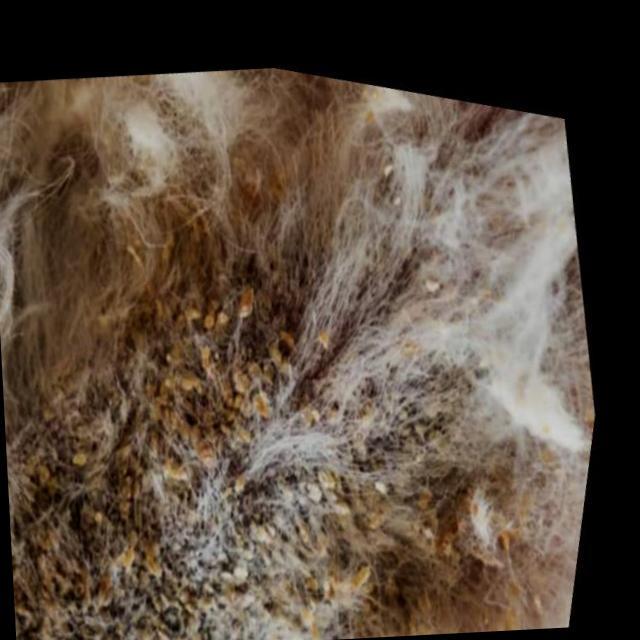
Canine fungal skin infection — characterized by alopecia, scaling, crusting, and circular lesions. Common agents include Malassezia and Candida species.